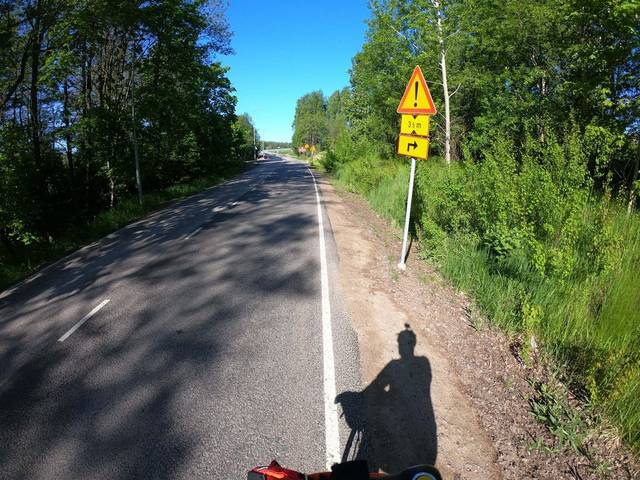
Region: Finland
Coordinates: 60.158, 24.617